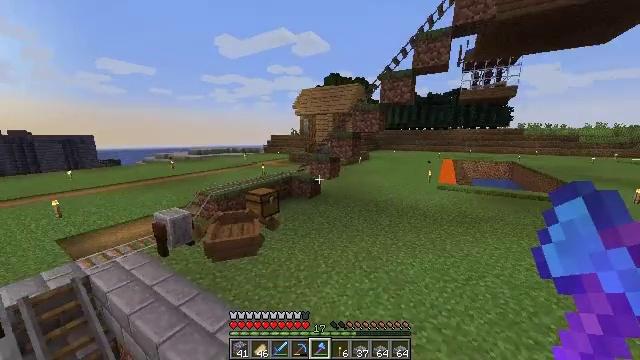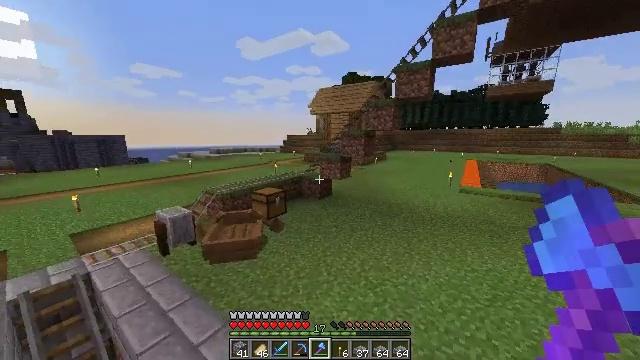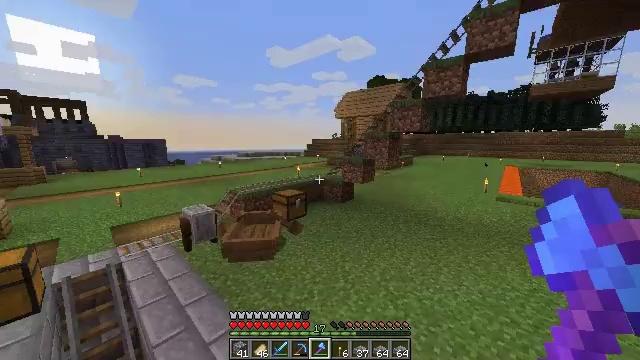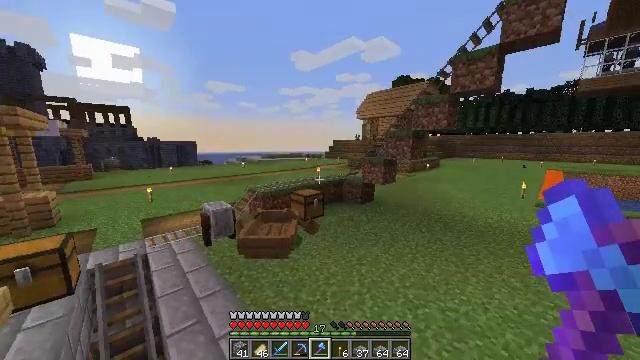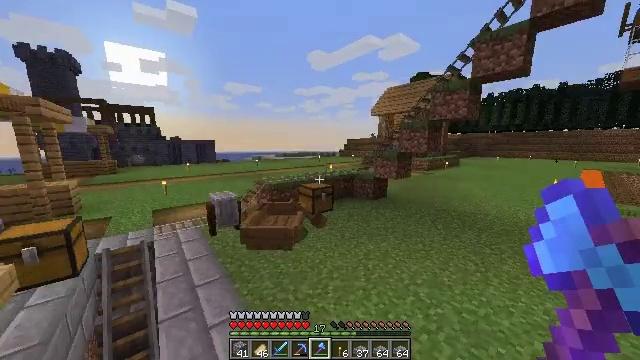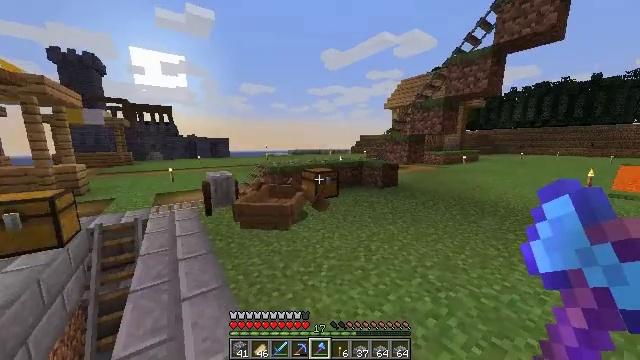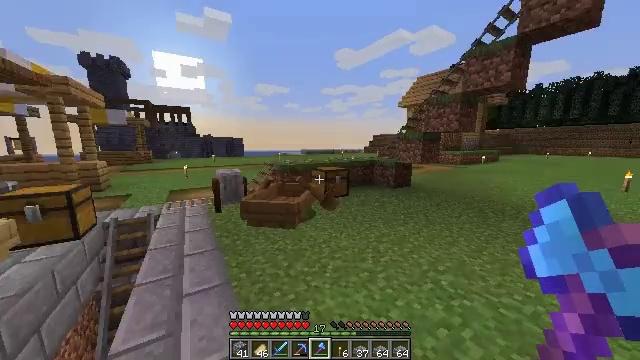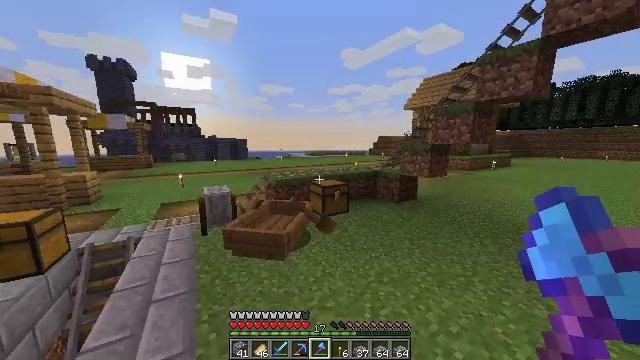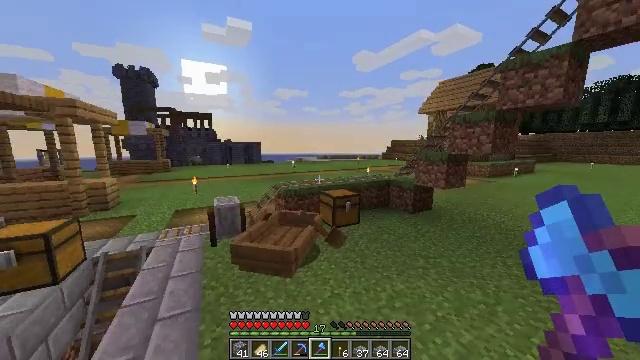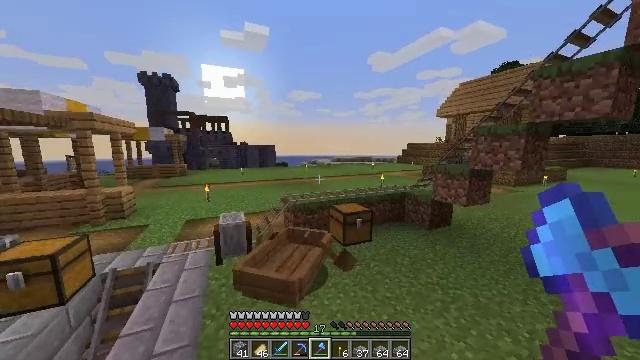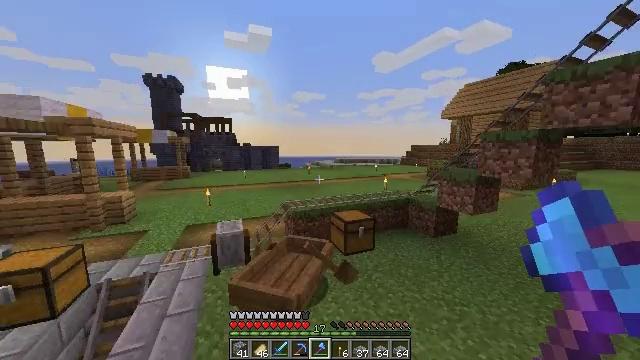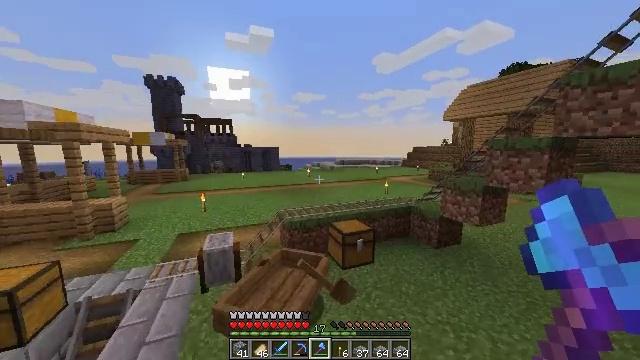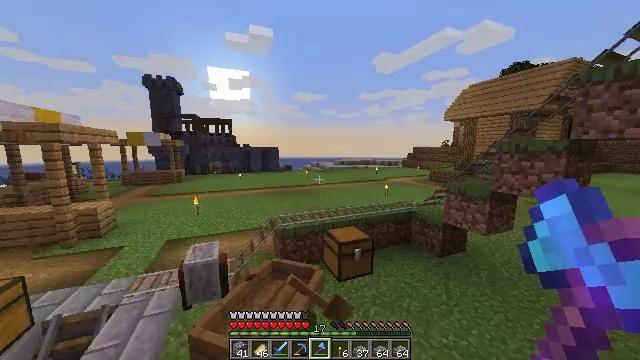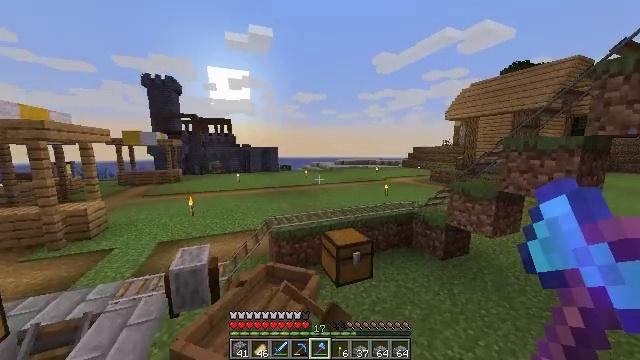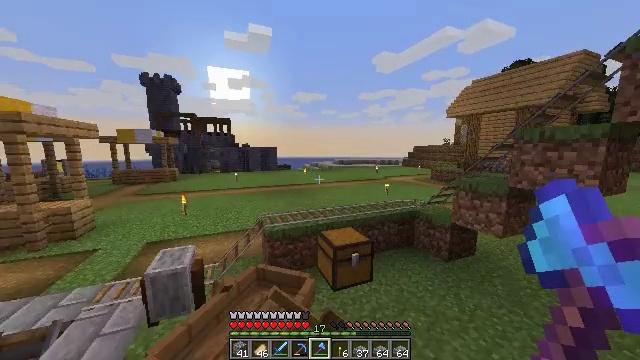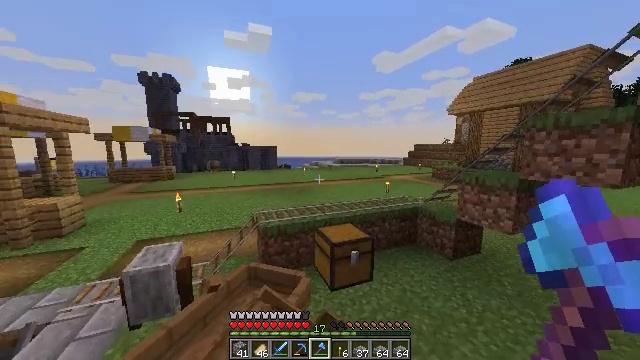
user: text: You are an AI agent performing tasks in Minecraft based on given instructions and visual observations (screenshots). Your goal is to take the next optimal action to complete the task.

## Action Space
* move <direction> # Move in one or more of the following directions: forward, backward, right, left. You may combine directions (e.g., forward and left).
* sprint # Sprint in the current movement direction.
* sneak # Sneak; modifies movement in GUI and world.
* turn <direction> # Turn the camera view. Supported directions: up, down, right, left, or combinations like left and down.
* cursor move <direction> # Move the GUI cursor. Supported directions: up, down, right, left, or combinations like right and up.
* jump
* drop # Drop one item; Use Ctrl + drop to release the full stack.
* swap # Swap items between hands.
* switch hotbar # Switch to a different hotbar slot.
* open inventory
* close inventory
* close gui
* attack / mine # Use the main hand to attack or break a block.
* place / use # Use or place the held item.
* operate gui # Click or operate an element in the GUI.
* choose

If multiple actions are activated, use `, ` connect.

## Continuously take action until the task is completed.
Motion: motion action
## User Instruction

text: Open your inventory and craft oak planks from an oak log.
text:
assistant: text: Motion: move forward, turn left, jump
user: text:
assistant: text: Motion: move forward, turn left and up, jump
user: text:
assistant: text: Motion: move forward, turn left, jump
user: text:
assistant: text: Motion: move forward, turn left, jump
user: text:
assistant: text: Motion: move forward, turn left, jump
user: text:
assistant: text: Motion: move forward, turn left, jump
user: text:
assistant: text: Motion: move forward, turn left, jump
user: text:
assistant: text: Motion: move forward, turn left, jump
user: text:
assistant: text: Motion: move forward, turn left
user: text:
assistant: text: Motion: move forward
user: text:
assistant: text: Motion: move forward
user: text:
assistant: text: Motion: move forward
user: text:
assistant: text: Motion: move forward
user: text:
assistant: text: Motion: move forward
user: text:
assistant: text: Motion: move forward
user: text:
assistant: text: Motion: no_op
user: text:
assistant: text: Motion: no_op
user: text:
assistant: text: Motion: no_op
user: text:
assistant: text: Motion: no_op
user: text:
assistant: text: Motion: no_op
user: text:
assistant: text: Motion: no_op
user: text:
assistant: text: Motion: no_op
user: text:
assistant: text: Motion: no_op
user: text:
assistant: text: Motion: no_op
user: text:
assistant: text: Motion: no_op
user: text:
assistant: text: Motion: no_op
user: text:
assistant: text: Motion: no_op
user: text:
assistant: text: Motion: turn left and down
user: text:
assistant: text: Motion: turn left and down
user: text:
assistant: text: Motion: turn left and up